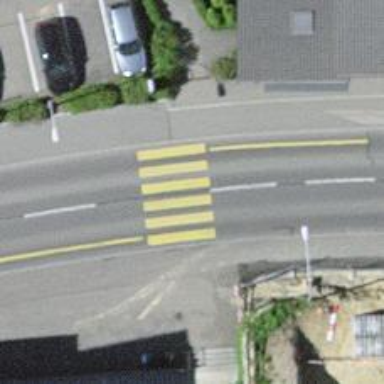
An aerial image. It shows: Uncontrolled zebra crossing with notable zebra markings.